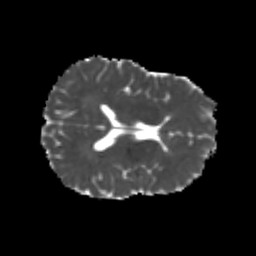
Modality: MD
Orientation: axial
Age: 21
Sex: male
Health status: healthy
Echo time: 0.074 s